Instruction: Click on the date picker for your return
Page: home
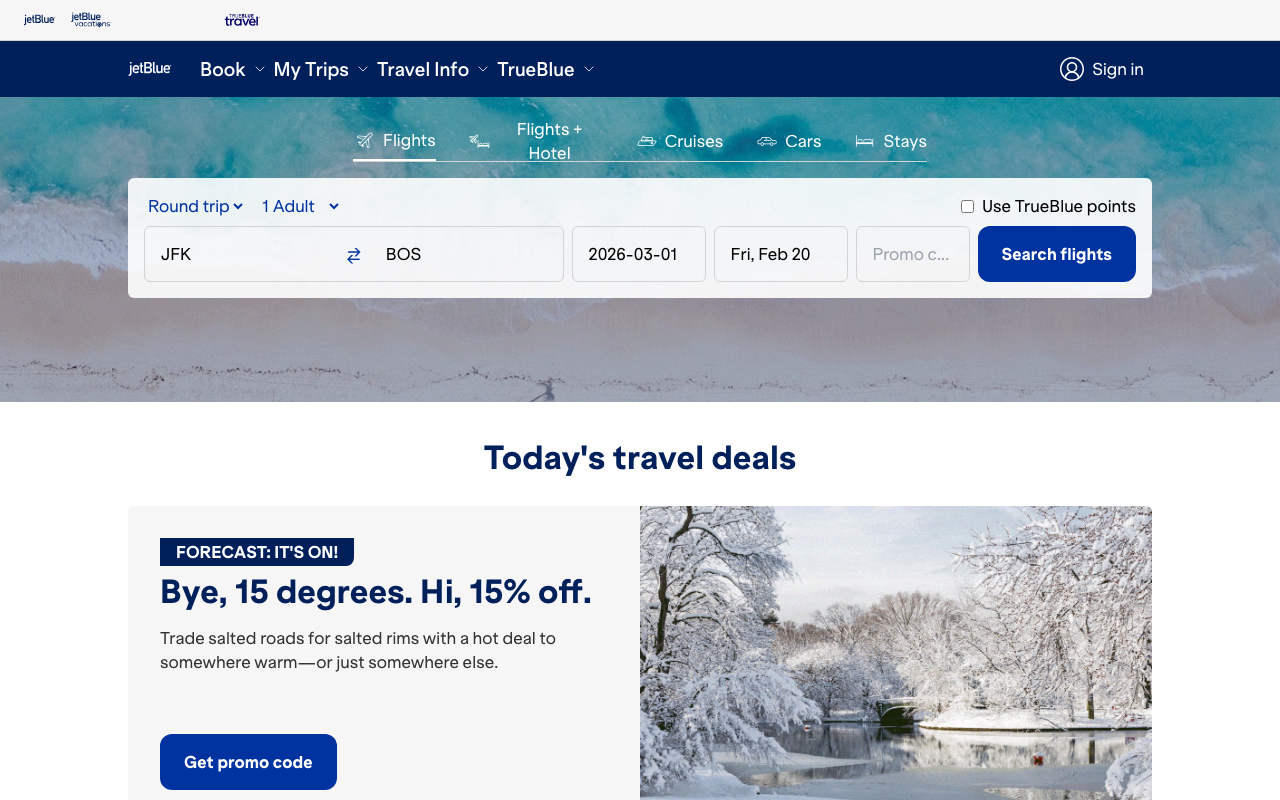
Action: click